Aerial crown-view tile of a tropical tree (Barro Colorado Island, Panama), acquired 20240611:
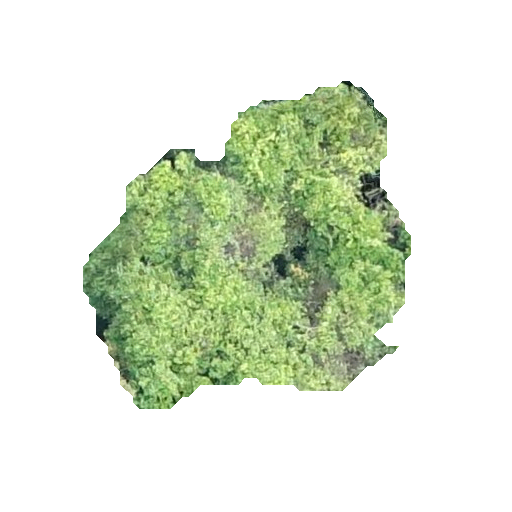
Species: Prioria copaifera
GBIF accepted scientific name: Prioria copaifera
Crown area: 115.894 m²